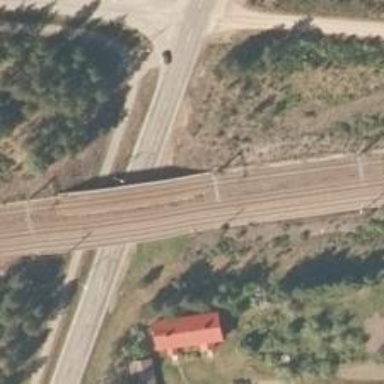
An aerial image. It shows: Railway bridge with electrified contact lines. This bridge serves as siding.